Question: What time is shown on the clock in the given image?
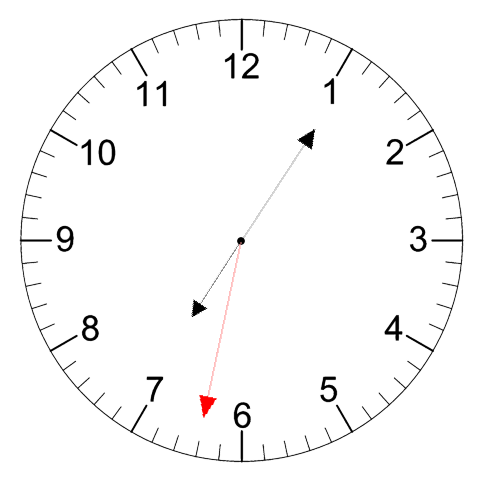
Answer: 07:05:32